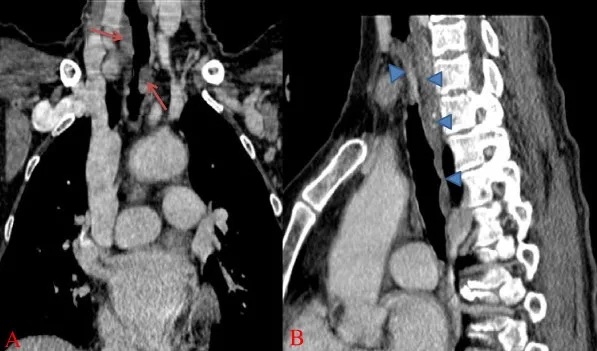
Tracheal computed tomography. A circumferential tracheal tumor caused a reduction of her caliber.
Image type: radiology (ct)